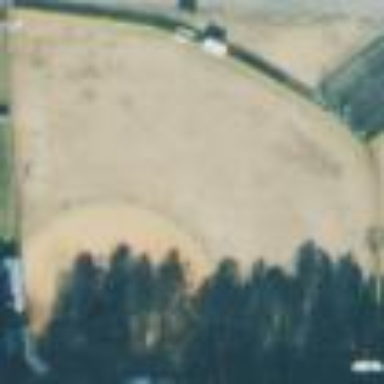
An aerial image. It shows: Baseball pitch for leisure and sports activities.